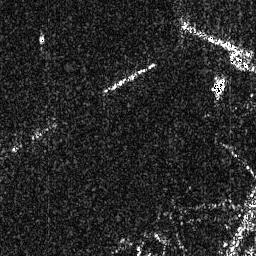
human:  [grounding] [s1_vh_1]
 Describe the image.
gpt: In the satellite image, there is  <ref>1 small ship </ref> <box>[[81, 28, 88, 39, 0]]</box> located at right.